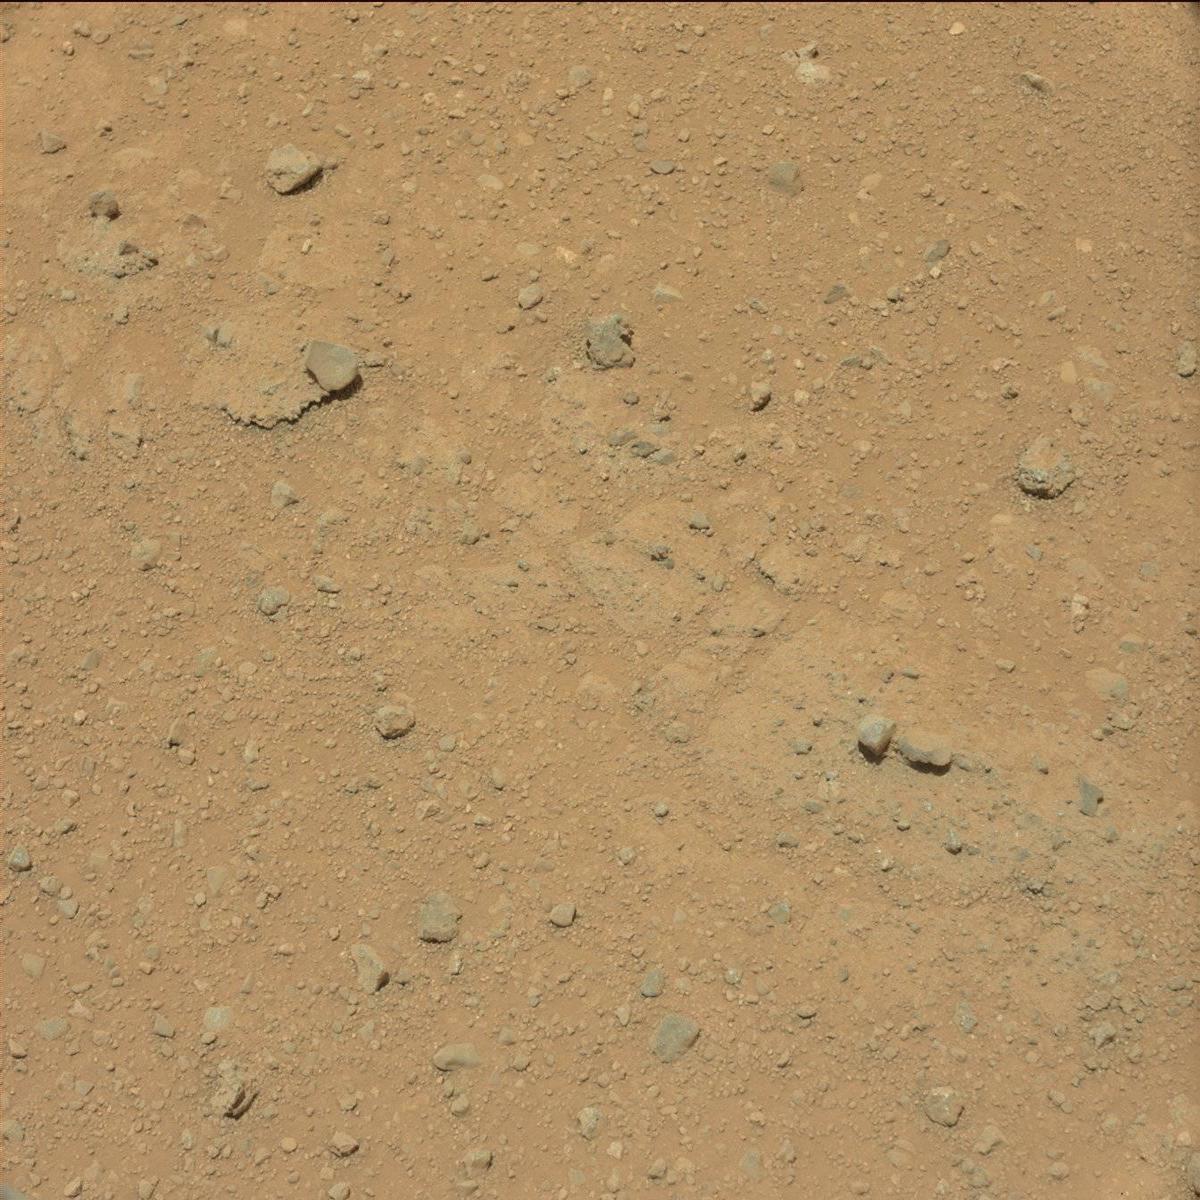
Terrain classes present: Bedrock, Rock, Sand / Soil